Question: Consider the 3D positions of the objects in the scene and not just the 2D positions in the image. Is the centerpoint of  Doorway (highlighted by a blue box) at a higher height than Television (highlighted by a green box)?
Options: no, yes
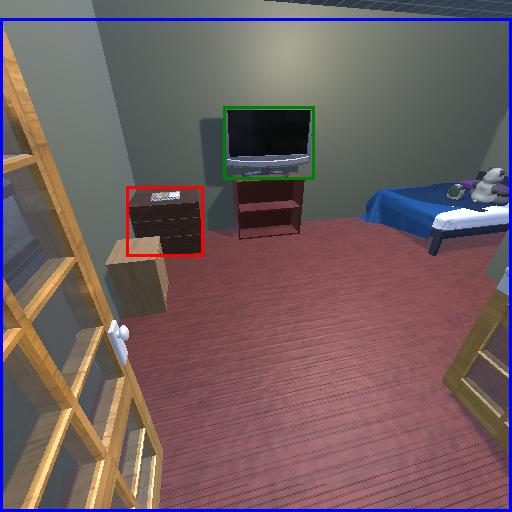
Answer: no